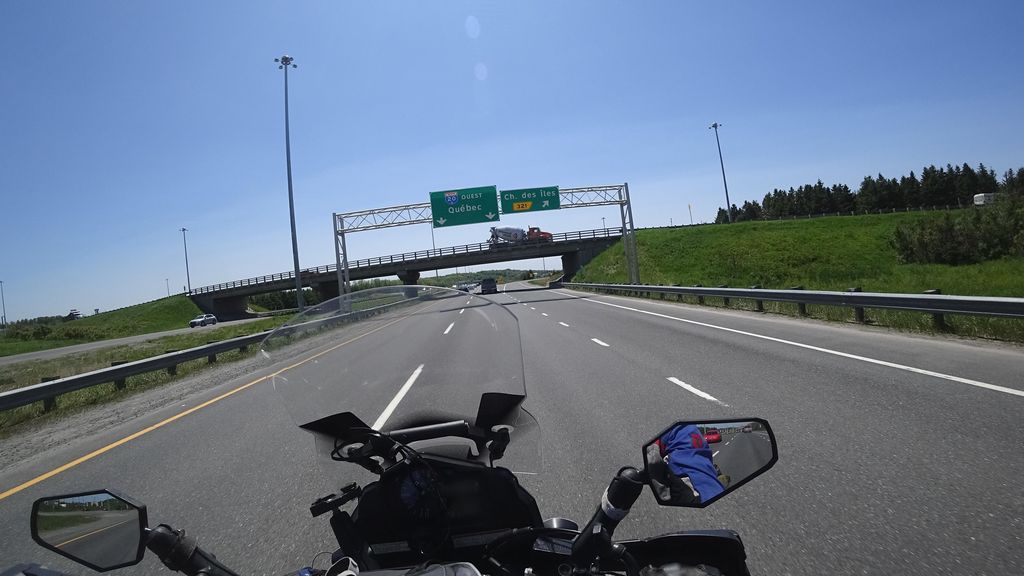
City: quebec_city